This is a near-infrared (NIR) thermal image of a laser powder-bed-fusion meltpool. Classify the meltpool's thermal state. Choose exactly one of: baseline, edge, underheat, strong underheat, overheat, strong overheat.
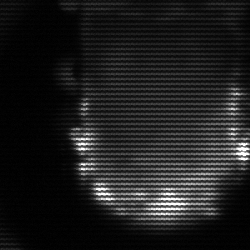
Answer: baseline